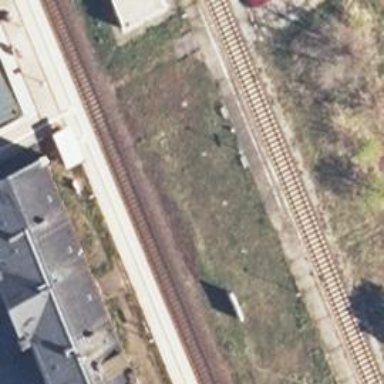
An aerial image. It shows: Stop position for public transport on the railway.